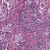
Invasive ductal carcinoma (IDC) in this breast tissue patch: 0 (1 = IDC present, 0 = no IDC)